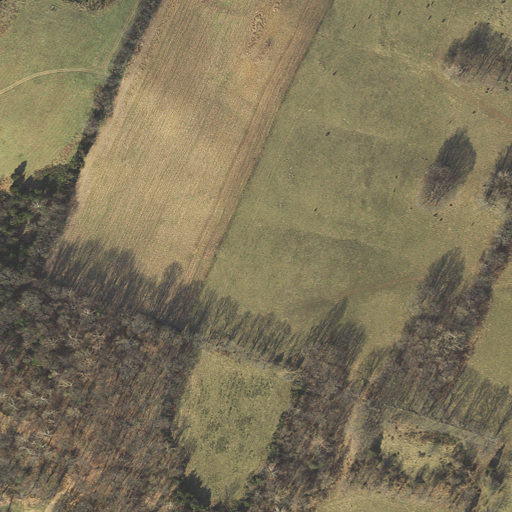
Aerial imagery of mountain in Maryland named Nicodemus Heights containing pasture, cultivated crops, deciduous forest, and mixed forest